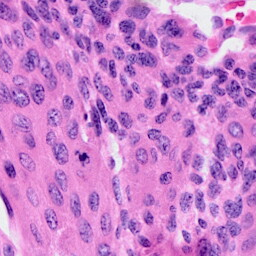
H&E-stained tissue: Cervix